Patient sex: F
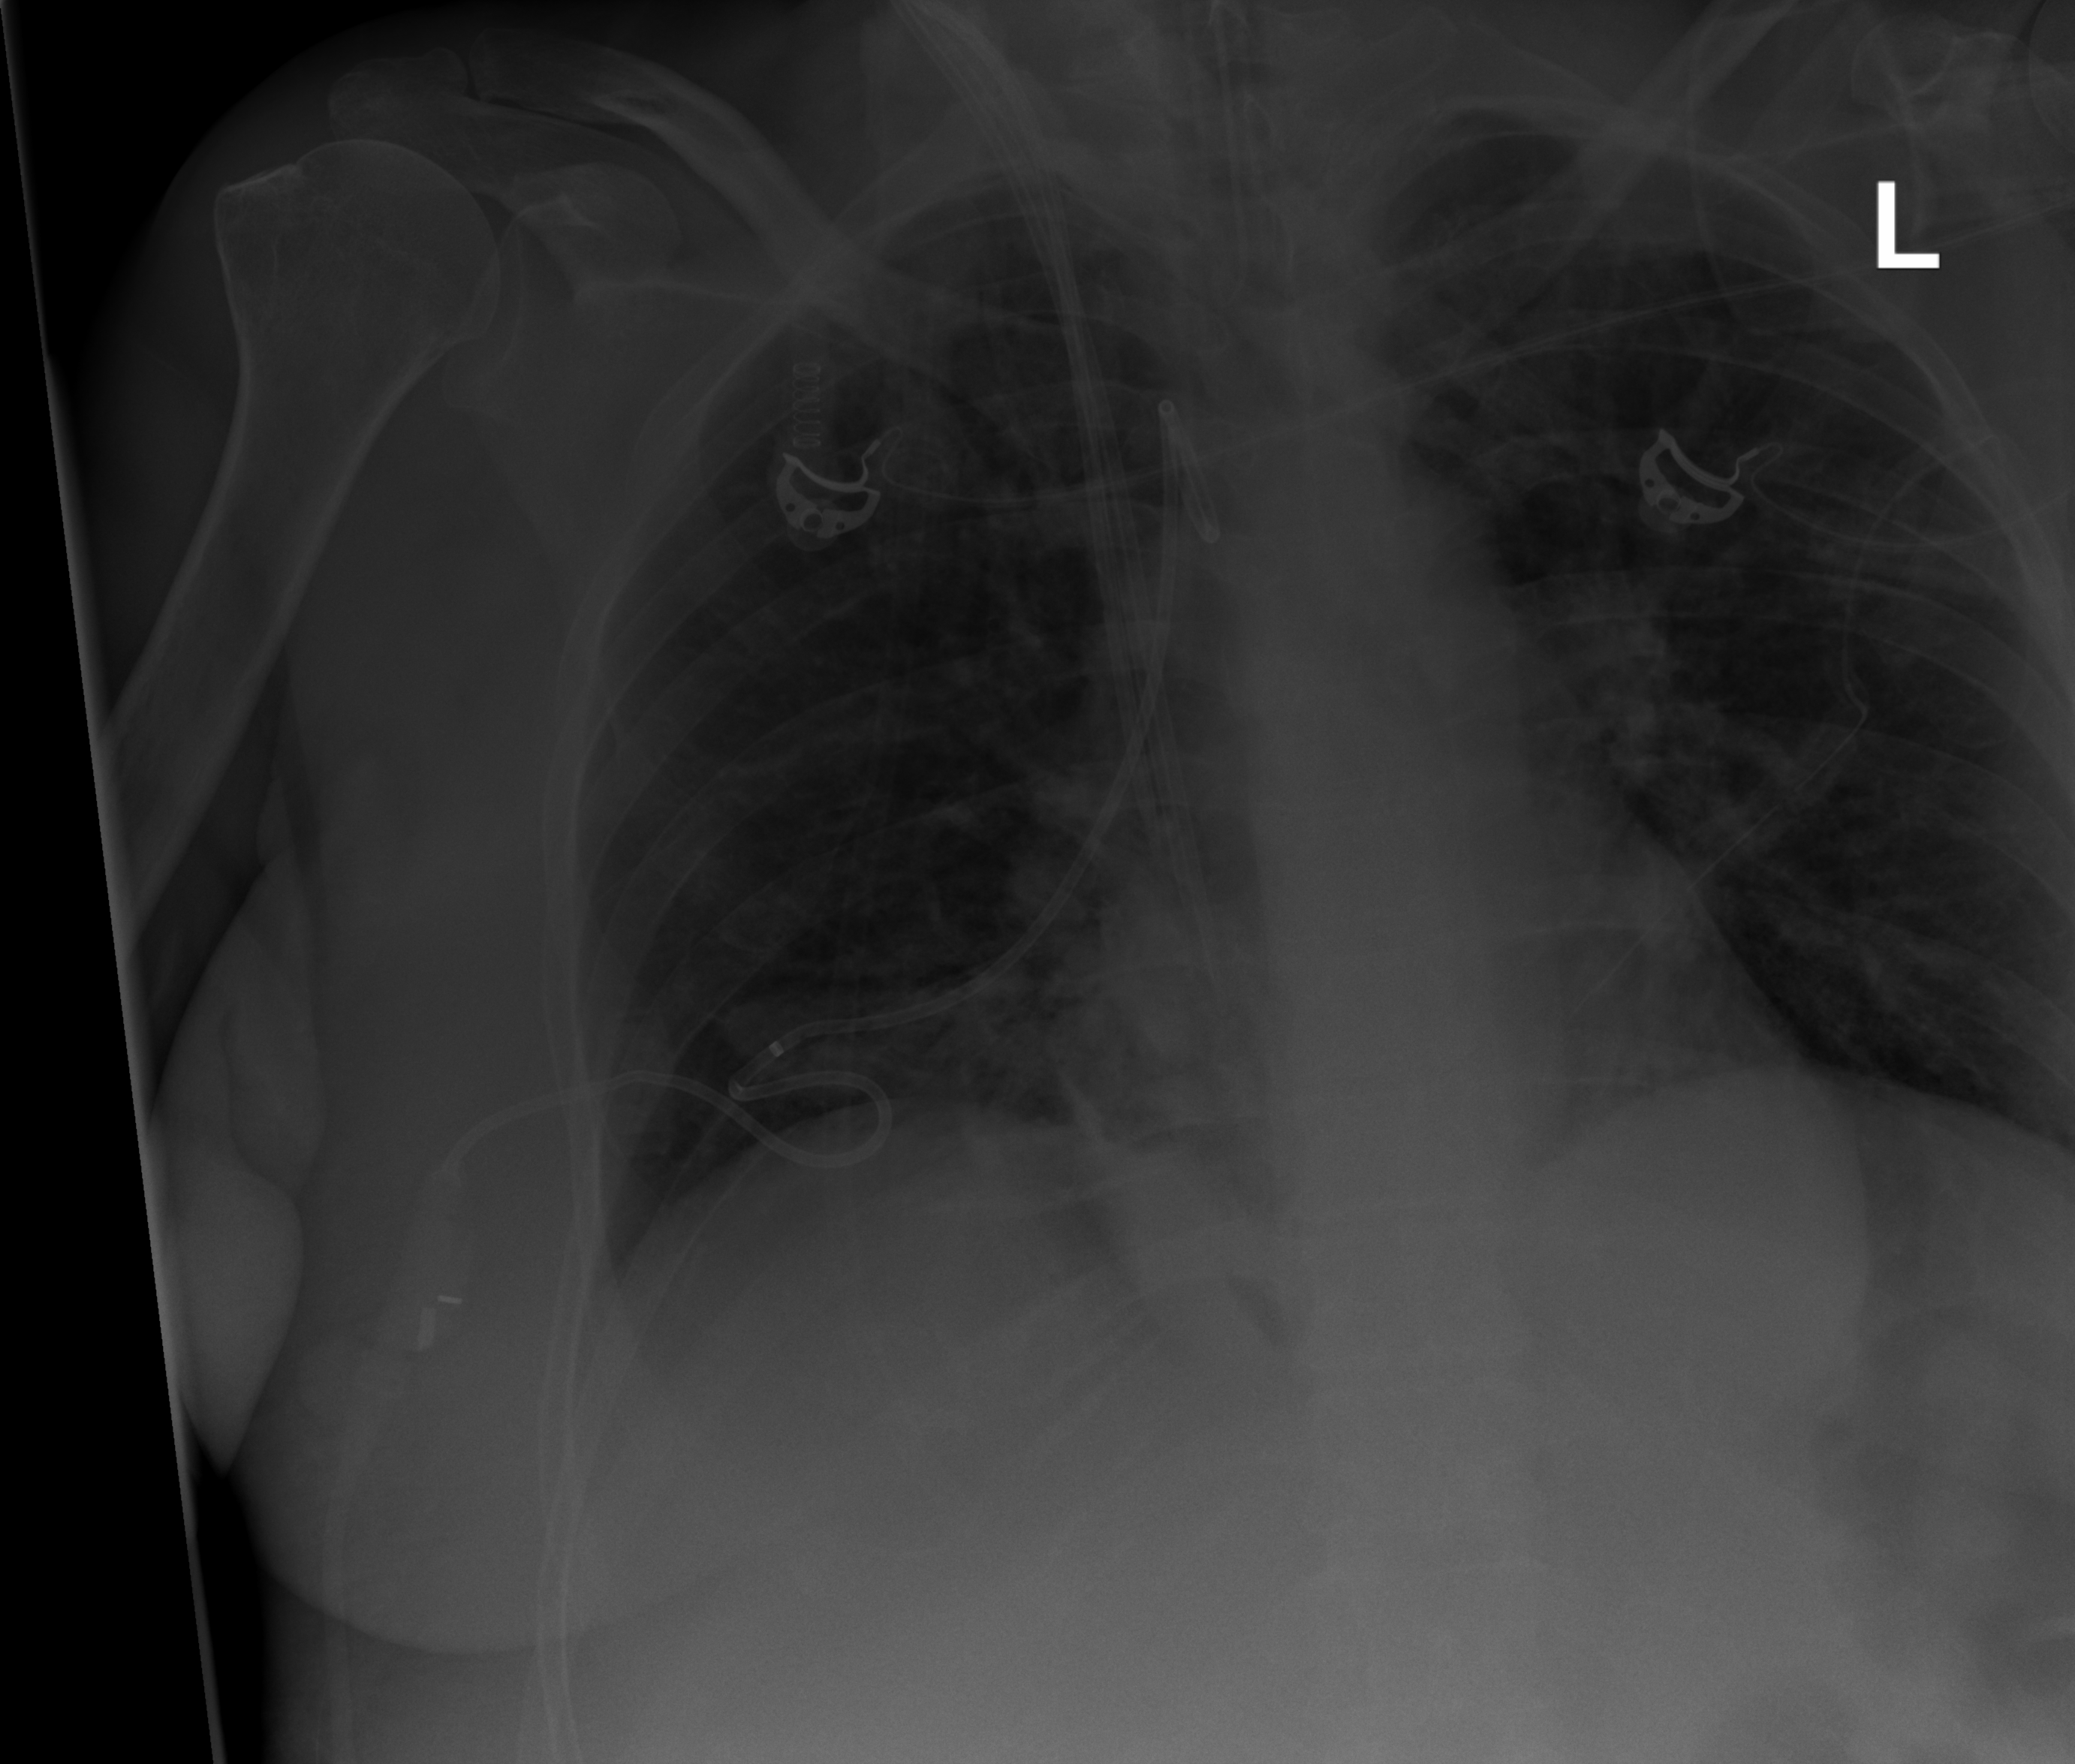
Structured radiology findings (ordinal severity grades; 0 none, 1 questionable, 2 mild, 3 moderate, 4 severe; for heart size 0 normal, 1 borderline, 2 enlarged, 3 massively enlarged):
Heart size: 0
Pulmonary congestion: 1
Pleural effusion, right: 2
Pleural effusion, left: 0
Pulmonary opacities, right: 2
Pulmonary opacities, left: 2
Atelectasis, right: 2
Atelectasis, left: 2